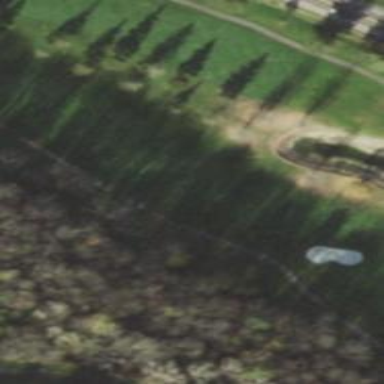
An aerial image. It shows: Scenic golf fairway.